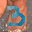
Label: 3